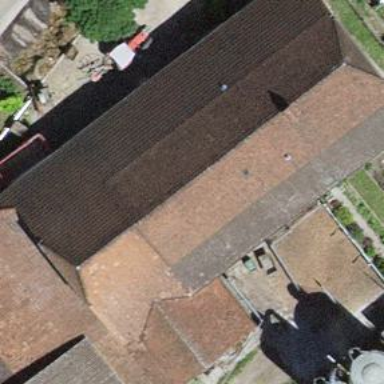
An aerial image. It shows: Farm building.